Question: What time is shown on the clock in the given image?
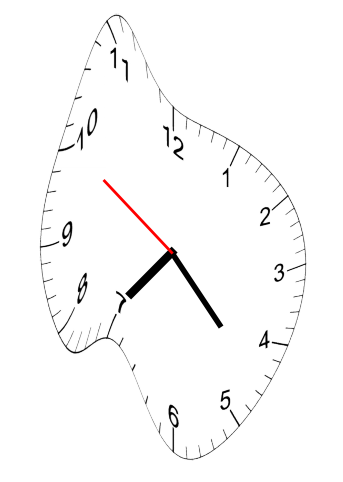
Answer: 07:22:50